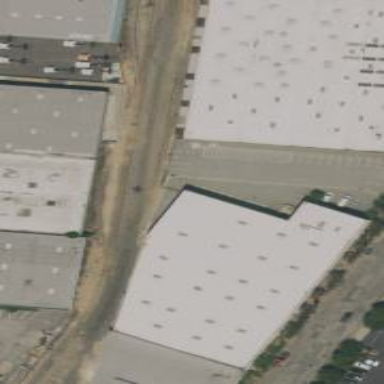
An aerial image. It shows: Warehouse building.